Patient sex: F
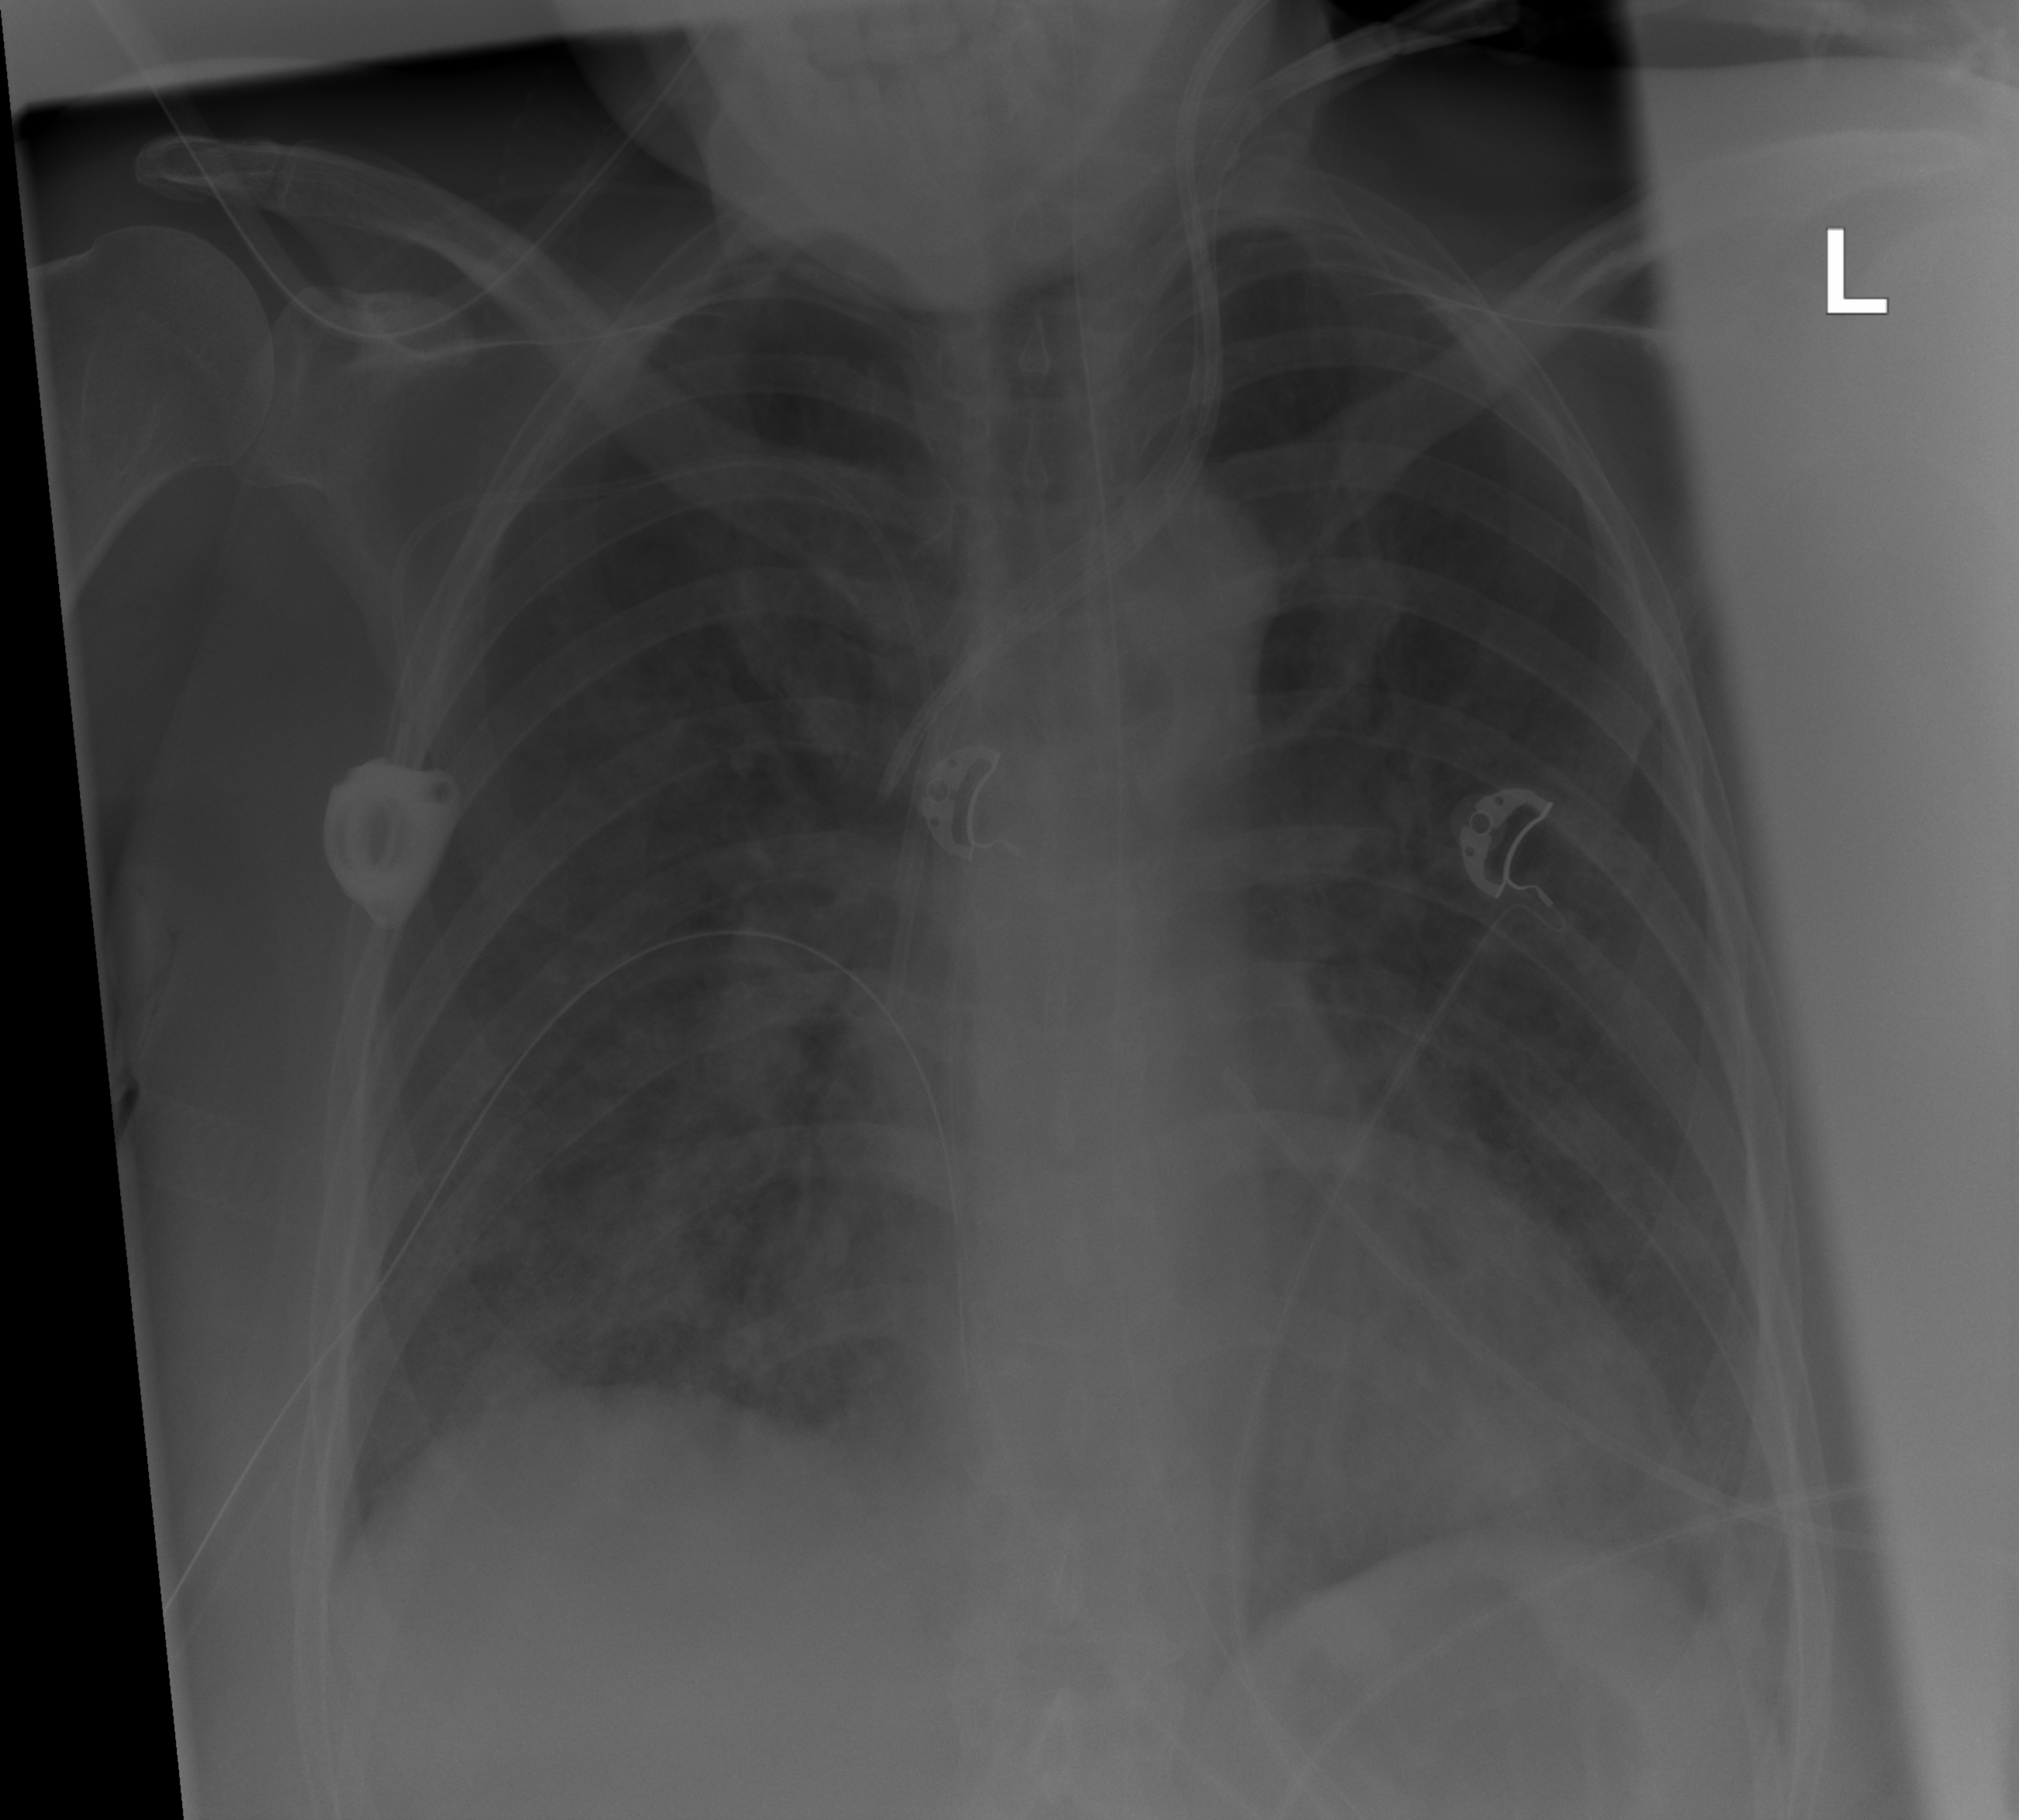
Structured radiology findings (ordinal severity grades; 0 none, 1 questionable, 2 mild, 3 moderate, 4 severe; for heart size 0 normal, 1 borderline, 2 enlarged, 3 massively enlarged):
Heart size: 0
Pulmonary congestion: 2
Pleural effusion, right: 0
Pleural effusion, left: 0
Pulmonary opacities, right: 2
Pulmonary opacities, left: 2
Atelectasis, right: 0
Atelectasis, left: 0